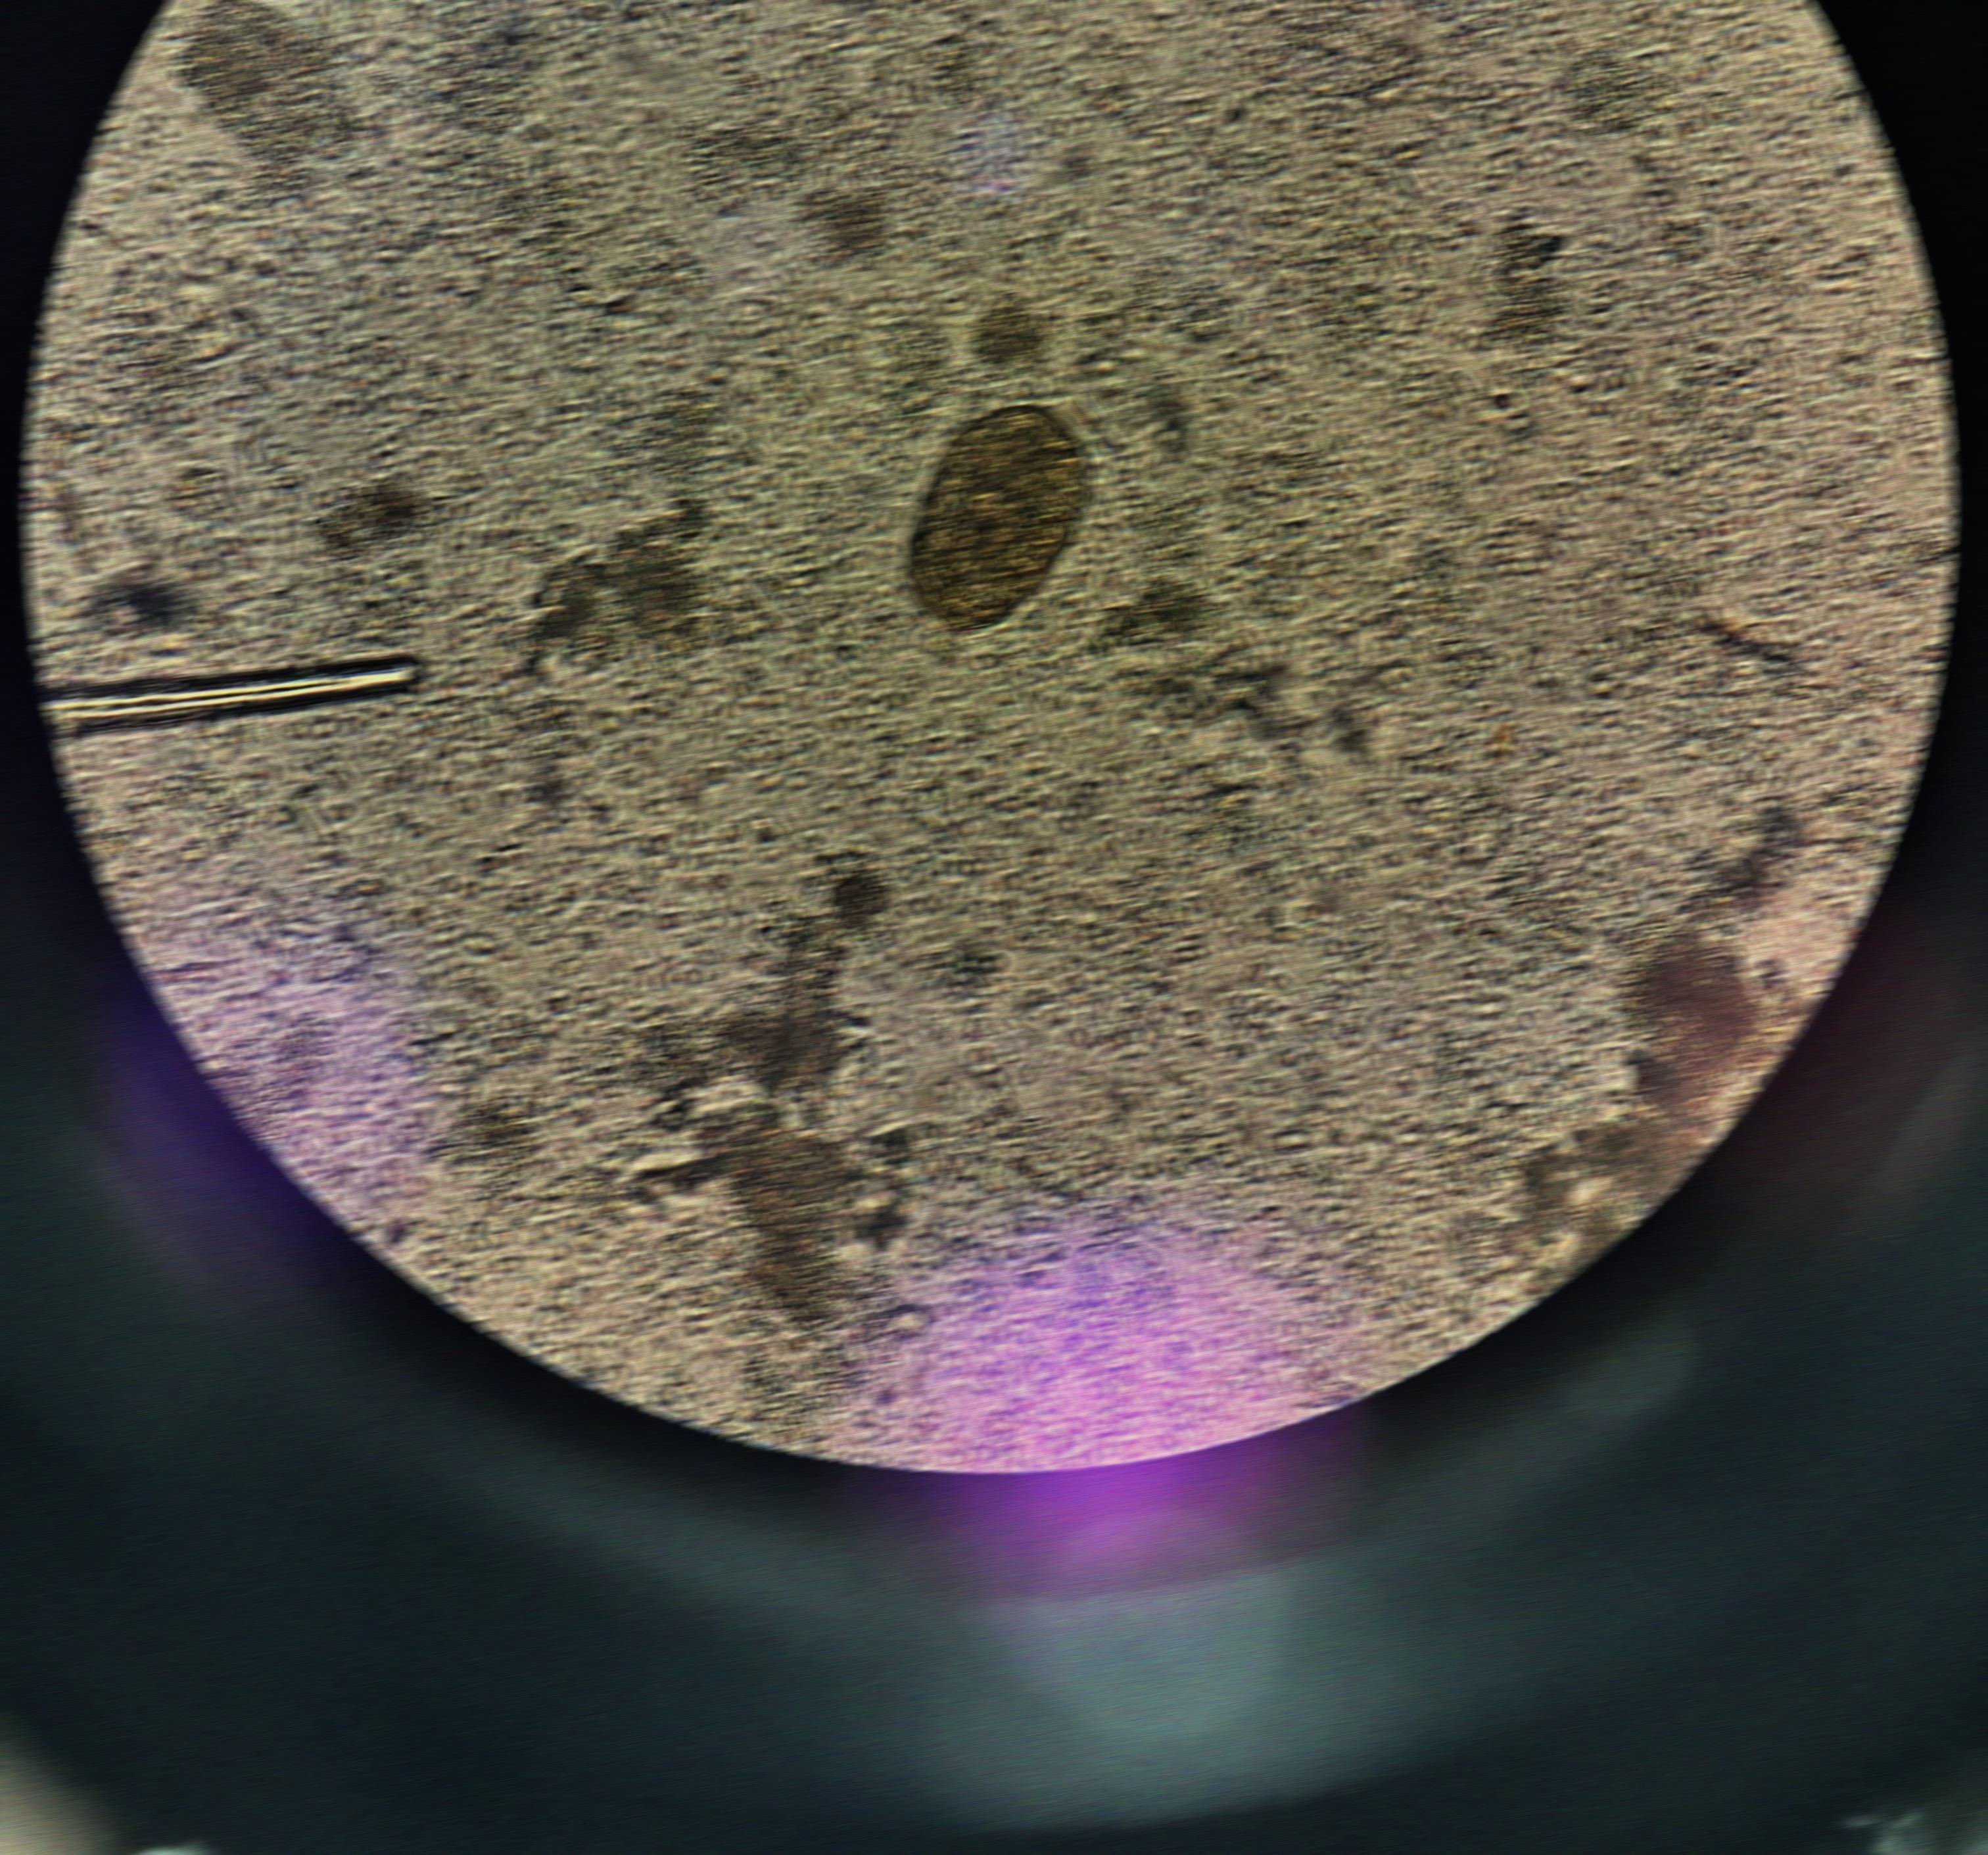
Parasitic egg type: Paragonimus spp